Field crop: maize
Growth stage: 2
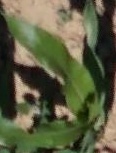
Species: maize